Question: I installed <URL>.
In a file called "appudp.js", I have the following code:
'''
var dgram = require('dgram');
var message = new Buffer("5656"); // Whatever the number could be...
var client = dgram.createSocket("udp4");
client.on("error", function (err) {
console.log("Socket error: " + err);
});
// At every second, send a message...
setInterval(function(){
client.send(message, 0, message.length, 1337, "127.0.0.1", function(err, bytes) {
console.log("err : " + err + " | bytes : " + bytes + " | Message : " + message);
});
}, 1000);
'''
I go in command prompt, type "node app.js". I get at every 1000 ms:
> err: null | bytes: 4 | Message: 5656
All good so far.
In MaxMsp, I have this very simple patch:

Yet, as you can see in the screen capture, it gives me the error :
> OSC Bad message name string: DataAfterAlignedString: Unreasonably long string Dropping entire message.
Being somewhat new to MaxMsp, I end up being completely lost. Help?
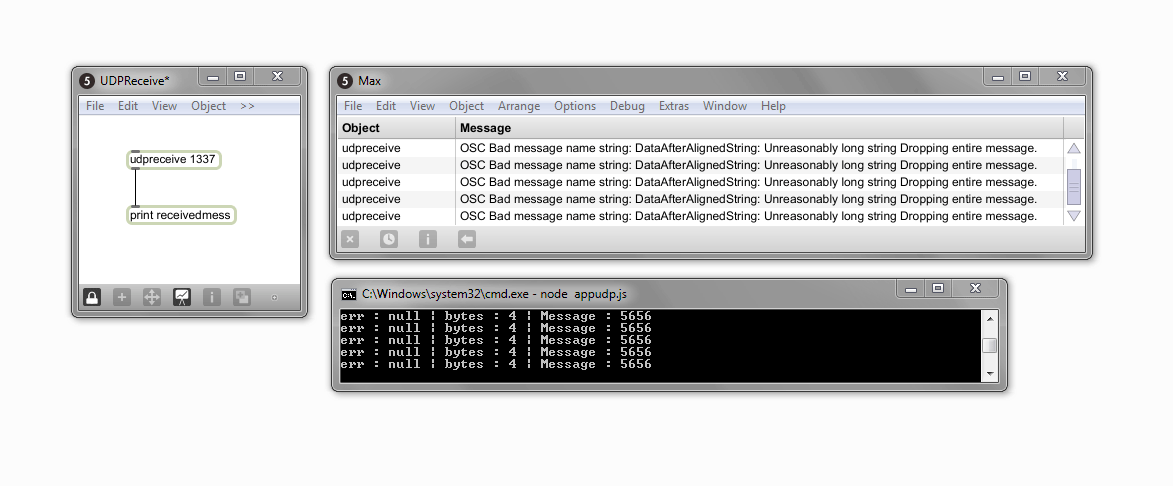
Answer: It looks like you are not sending OSC, but arbitrary UDP packets. Note that the udpreceive object expects OSC-formatted packets, as generalhenry suggests.
To format messages as OSC, you could use a library like <URL>.